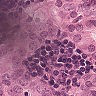
Metastatic tissue present: yes